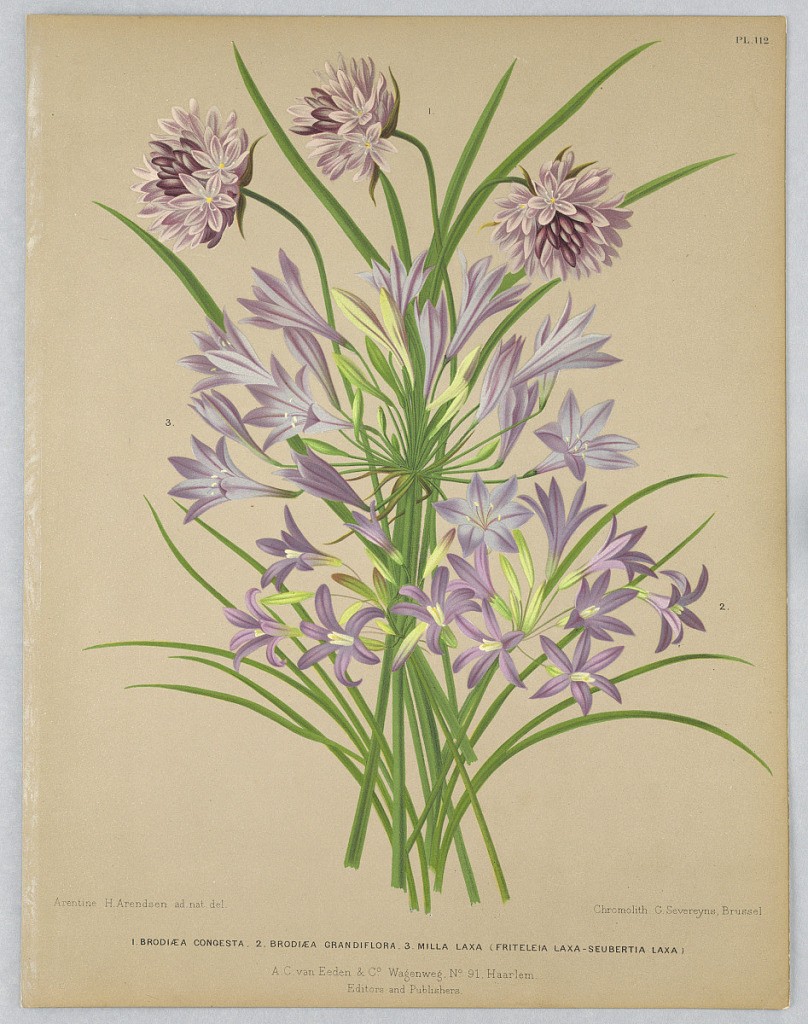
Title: Brodiaea Congesta, brodiaea Grandiflora, Milla Laxa (Friteleia laxa-Seubertia Laxa), Plate 112 from A. C. Van Eeden's "Flora of Haarlem"
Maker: Arentine H. Arendsen, Dutch, 1836 - 1915
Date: ca. 1881
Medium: Chromolithograph on paper
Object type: Print
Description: Disbound color plate "Brodiaea Congesta, brodiaea Grandiflora, Milla Laxa (Friteleia laxa-Seubertia Laxa)" from A. C. Van Eeden's "Flora of Haarlem."